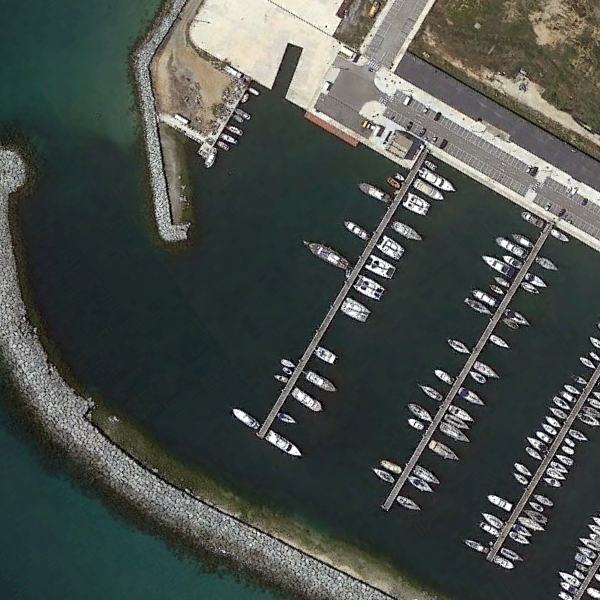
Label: Port